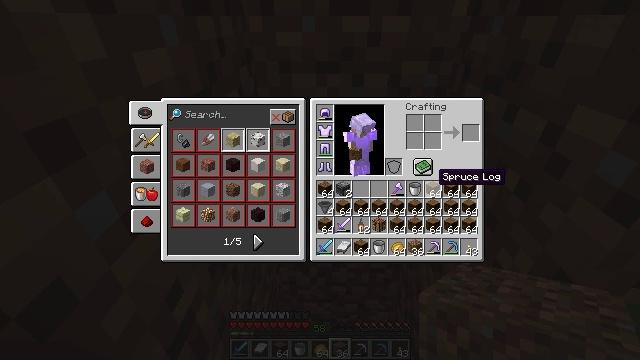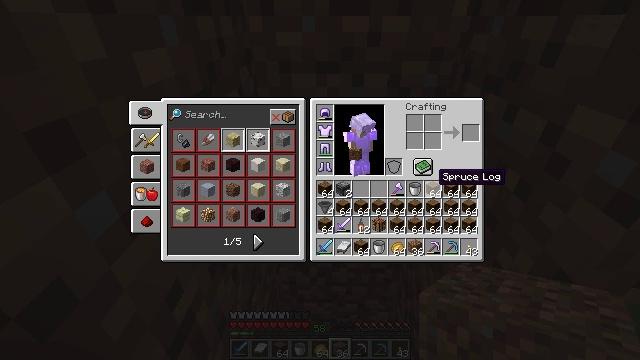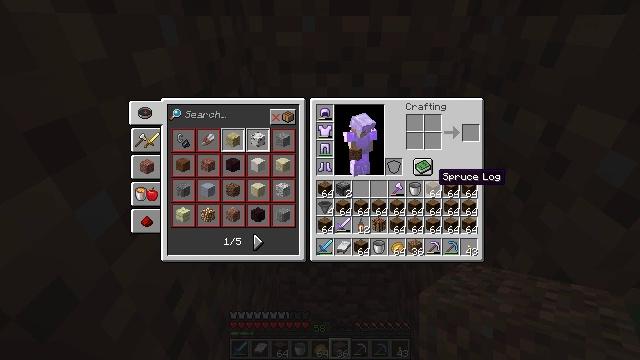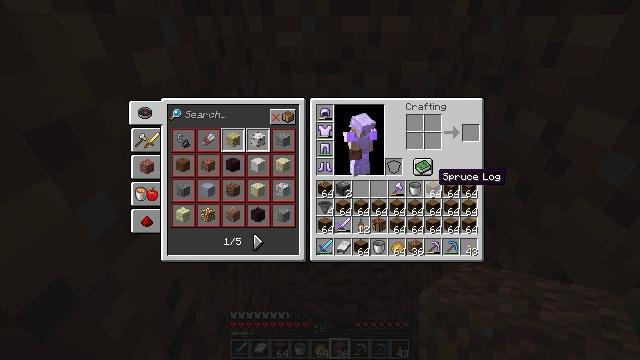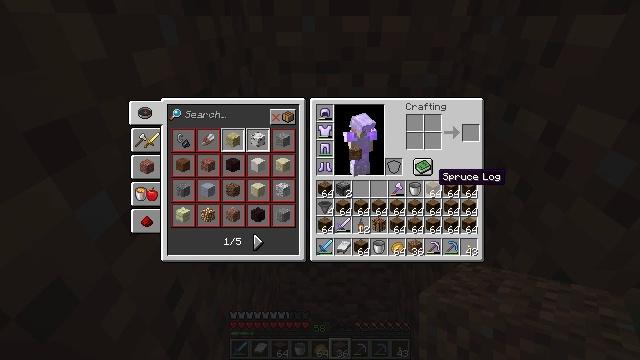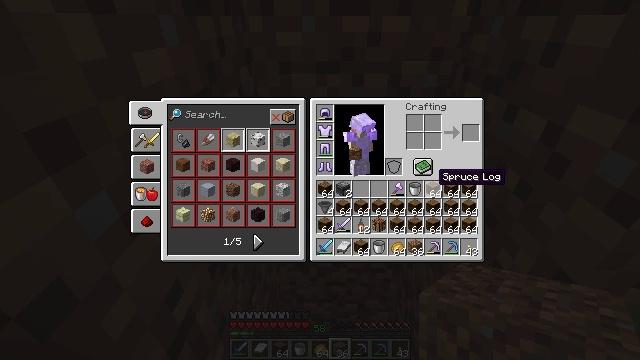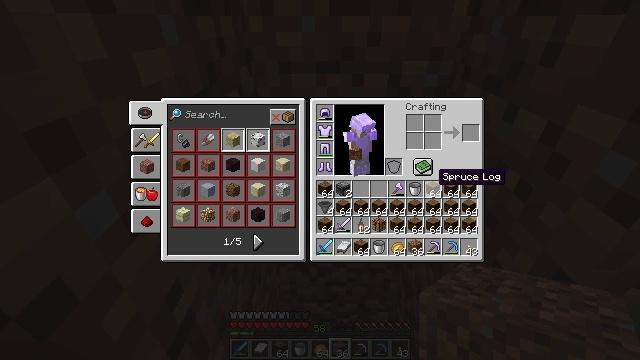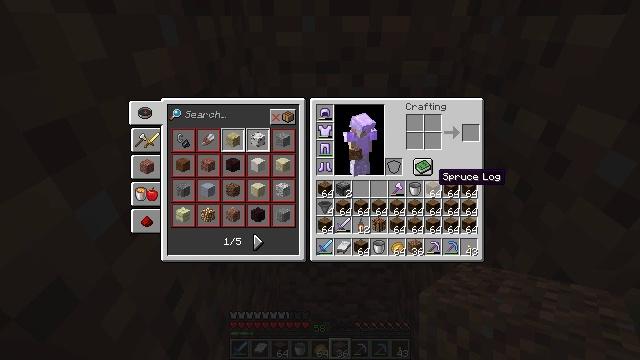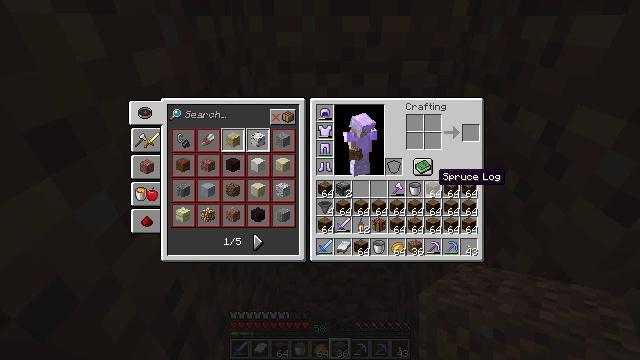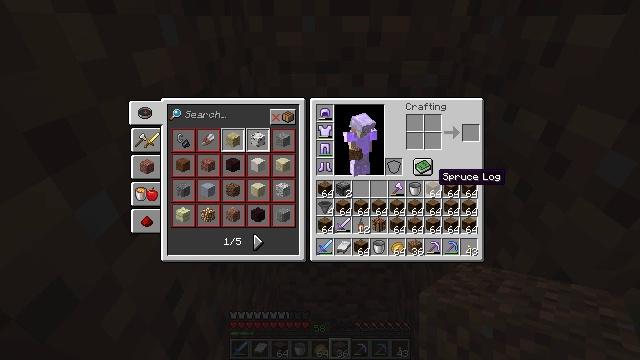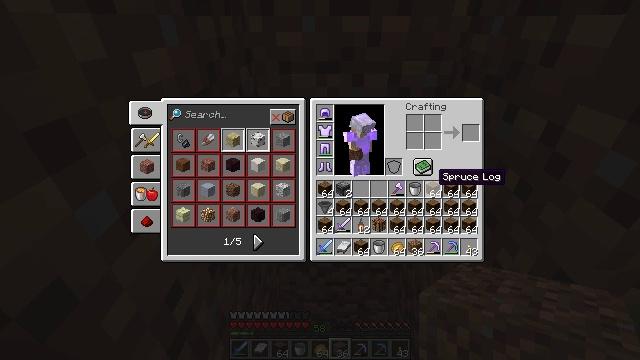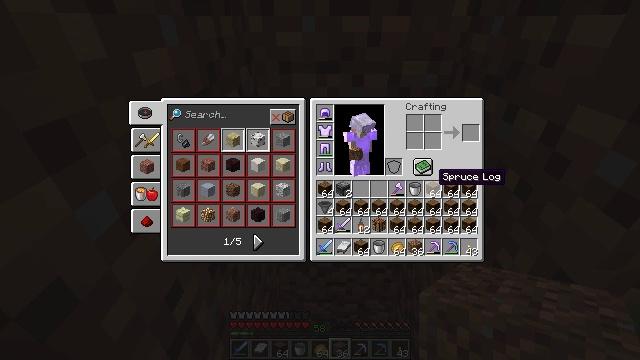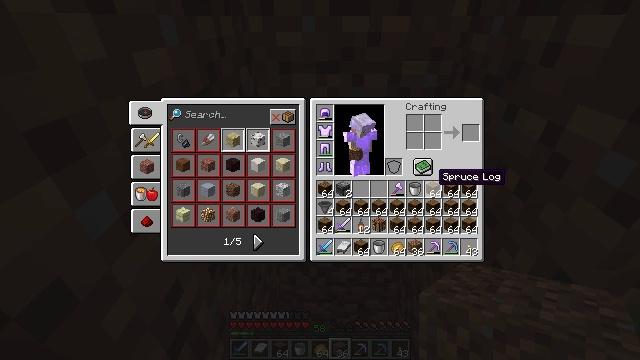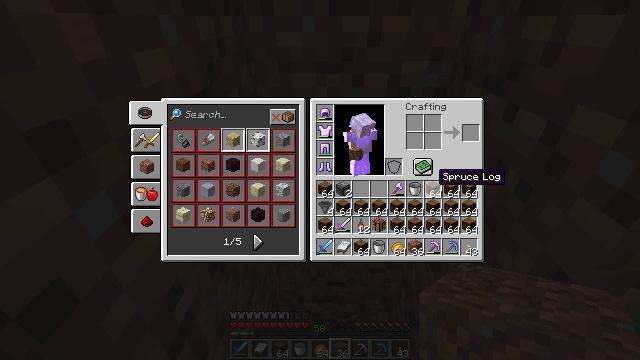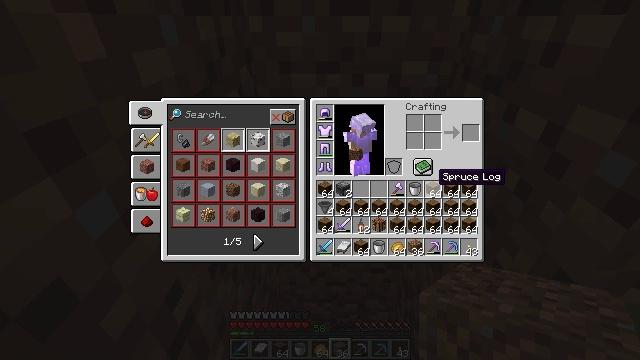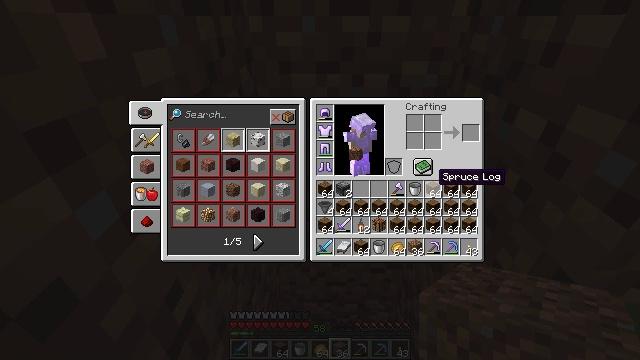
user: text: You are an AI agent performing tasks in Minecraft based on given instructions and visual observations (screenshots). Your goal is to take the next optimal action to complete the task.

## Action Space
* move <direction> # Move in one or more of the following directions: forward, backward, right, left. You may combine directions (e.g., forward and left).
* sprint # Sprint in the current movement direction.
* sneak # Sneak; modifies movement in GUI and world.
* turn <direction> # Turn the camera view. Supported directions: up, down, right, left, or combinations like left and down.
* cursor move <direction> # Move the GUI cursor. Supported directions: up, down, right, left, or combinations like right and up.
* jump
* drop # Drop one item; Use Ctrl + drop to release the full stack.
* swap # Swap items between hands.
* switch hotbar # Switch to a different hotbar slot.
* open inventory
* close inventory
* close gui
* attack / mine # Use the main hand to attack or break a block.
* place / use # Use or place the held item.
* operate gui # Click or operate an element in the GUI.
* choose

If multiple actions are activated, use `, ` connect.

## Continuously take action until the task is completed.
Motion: motion action
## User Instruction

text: Drop a spruce log.
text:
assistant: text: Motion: no_op
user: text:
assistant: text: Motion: no_op
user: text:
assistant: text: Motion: no_op
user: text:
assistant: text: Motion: sneak
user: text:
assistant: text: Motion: sneak
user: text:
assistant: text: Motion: sneak
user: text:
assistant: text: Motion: sneak
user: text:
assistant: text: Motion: sneak
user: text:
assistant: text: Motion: sneak
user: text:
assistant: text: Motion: sneak
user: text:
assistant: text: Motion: sneak
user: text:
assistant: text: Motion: sneak
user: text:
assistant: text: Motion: sneak
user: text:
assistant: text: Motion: sneak
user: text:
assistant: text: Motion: sneak
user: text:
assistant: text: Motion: sneak
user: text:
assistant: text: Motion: no_op
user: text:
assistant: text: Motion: no_op
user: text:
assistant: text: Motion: no_op
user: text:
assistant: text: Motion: no_op
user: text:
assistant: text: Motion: no_op
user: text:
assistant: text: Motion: no_op
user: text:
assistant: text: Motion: no_op
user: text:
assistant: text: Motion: no_op
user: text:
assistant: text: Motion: no_op
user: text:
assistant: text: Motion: no_op
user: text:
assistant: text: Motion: no_op
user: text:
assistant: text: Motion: no_op
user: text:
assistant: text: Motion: no_op
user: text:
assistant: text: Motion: no_op